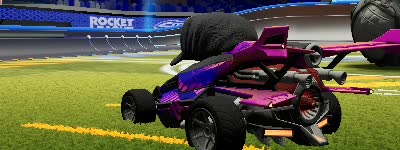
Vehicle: aftershock